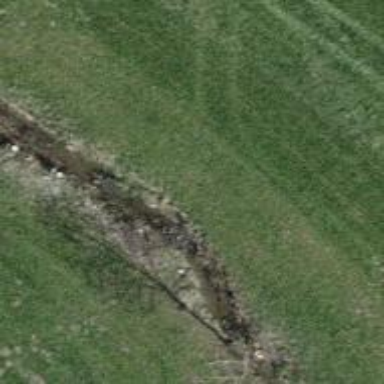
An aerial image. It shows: Ditch serving as waterway.